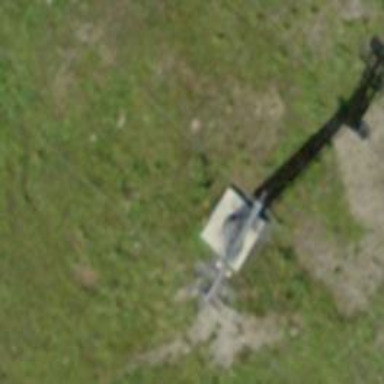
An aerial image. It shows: Pylon for aerialway.